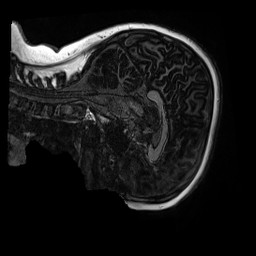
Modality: MP2RAGE
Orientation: sagittal
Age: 10
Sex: male
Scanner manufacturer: siemens
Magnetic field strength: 3 T
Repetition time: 4 s
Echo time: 0.00303 s